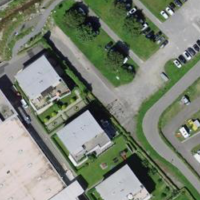
EUNIS habitat code: 53
Species observed at this site:
Cichorium intybus